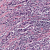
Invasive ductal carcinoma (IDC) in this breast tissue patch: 1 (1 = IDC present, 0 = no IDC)